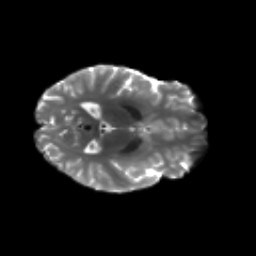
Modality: T2w
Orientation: axial
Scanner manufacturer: siemens
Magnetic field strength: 3 T
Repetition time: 4.16 s
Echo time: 0.0806 s